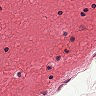
Metastatic tissue present: no